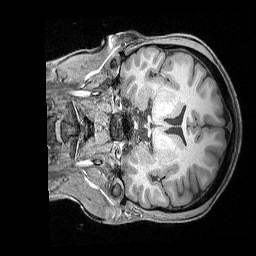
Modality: T1w
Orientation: coronal
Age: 33
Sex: female
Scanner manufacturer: siemens
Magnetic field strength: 3 T
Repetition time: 2.3 s
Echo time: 0.00324 s